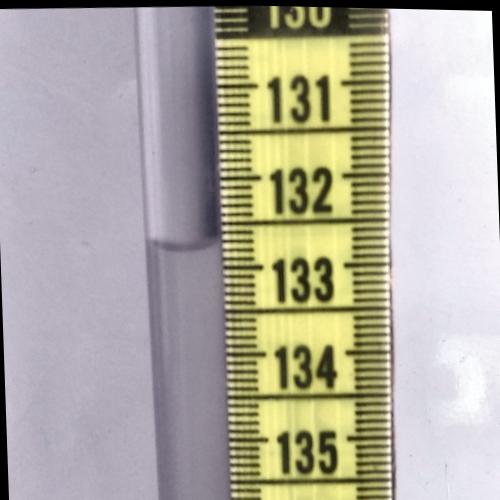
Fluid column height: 132.7 cm